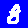
Digit: 8